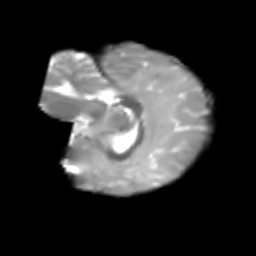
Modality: T2w
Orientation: sagittal
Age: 6
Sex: female
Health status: healthy